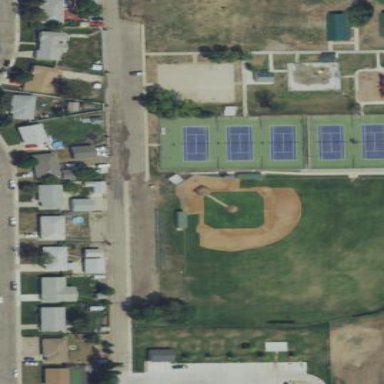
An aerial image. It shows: Baseball pitch enclosed by fence.